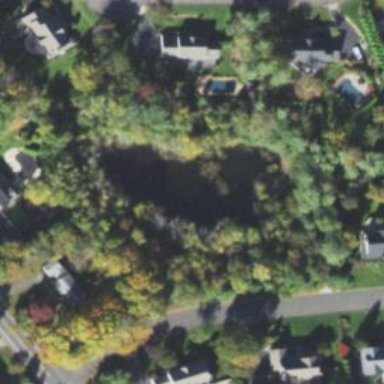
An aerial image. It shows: Pond with natural water.